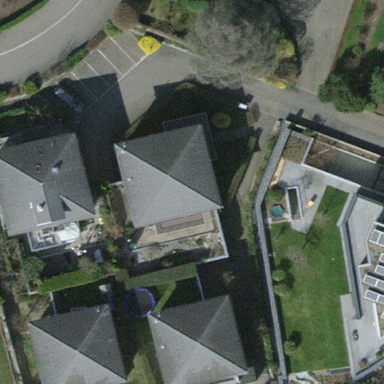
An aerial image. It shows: House with pyramidal roof shape.